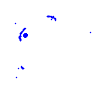
Particle: electron